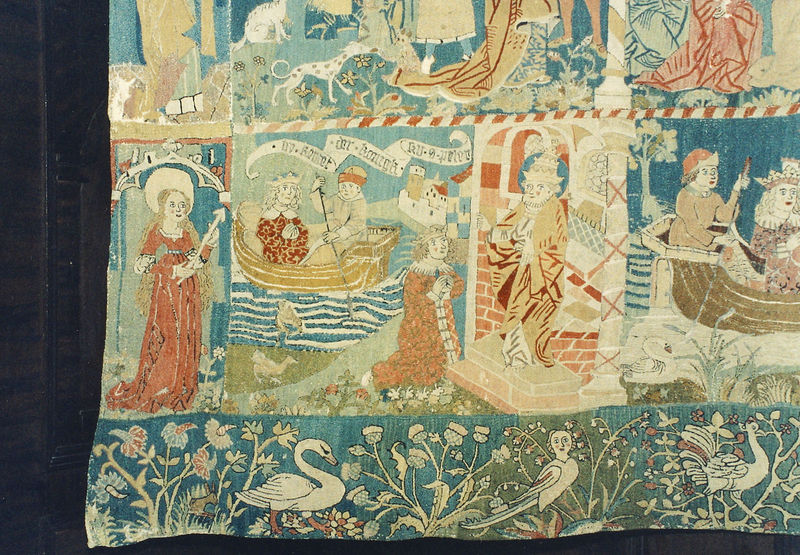
Titel: Bildvita Maria Magdalenas
Standort: Erfurt, Ursulinenkloster (EU - D - Thüringen)
Schlagwörter: blau, wasser, blumen, frau, orange, blüten, hund, hunde, rot, tiere, tuch, malerei, teppich, bibel, geschichte, vögel, stoff, decke, krone, seide, boot, boote, farbig, schiffe, schrift, schwan, banner, könig, papst, wandteppich, floral, koloriert, pfau, seefahrt, heiligenschein, reise, mittelalter, fabelwesen, tiara, königin, heilige, heilig, textil, maria, szenen, schwäne, mittelalterlich, legende, schirft, schifffahrt, minne, ursula, textilkunst, textilie, bildgeschichte, banderolen